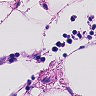
Metastatic tissue present: no